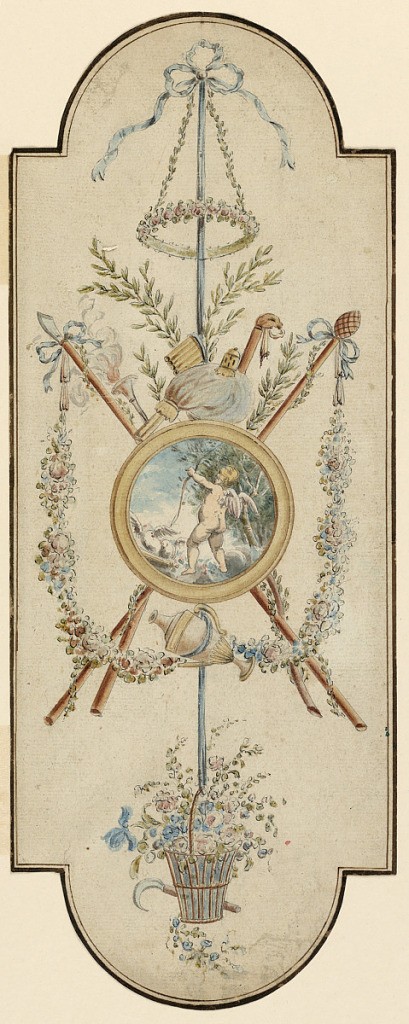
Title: Design for a Panel
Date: ca. 1780
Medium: Pen, ink with water color on paper
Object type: Drawing
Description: Design for a panel with semi-circular ends, top, and bottom. A trophy of pastoral objects and a flower basket are suspended from a bracket. A circular medallion is in the center, showing Cupid having shot an arrow and standing on clouds. The doves of Venus are beside him at left. Tops of trees in the right distance. Framing line and striped. Verso: green crayon scribbling and scrolls.